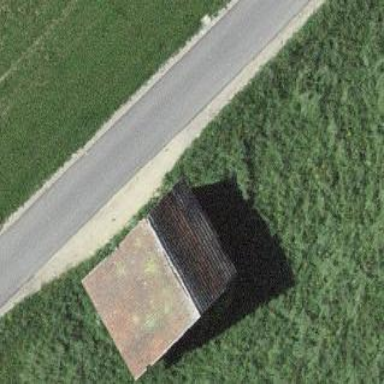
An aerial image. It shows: Building with gabled roof.